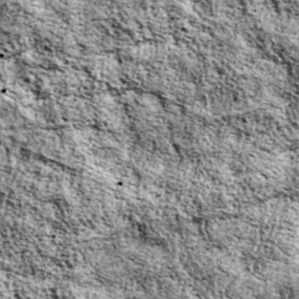
Label: non_frost